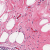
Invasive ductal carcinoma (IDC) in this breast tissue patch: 0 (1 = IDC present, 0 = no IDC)